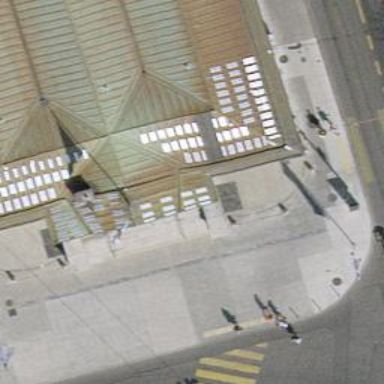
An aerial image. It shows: The building has gabled roof made of metal.